Interaction volume radius: 5 \u00c5
Interaction volume height: 20 \u00c5
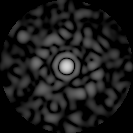
Disorder parameter: 0.8454